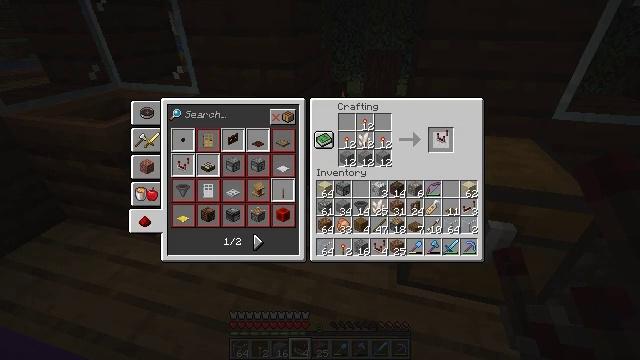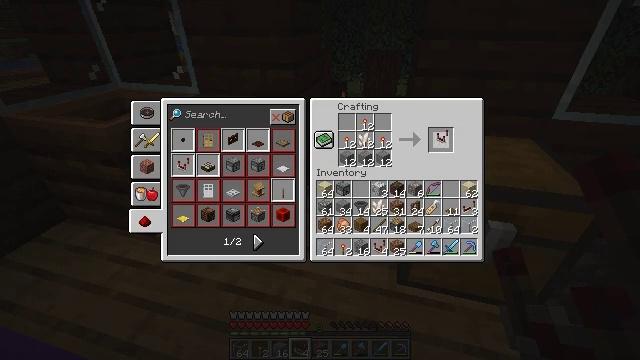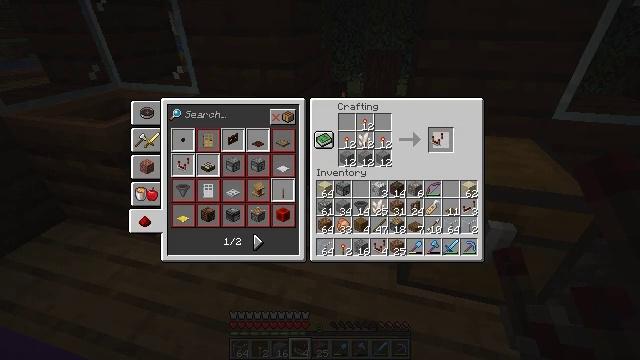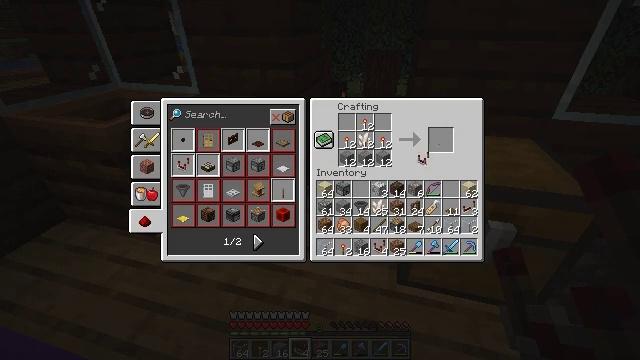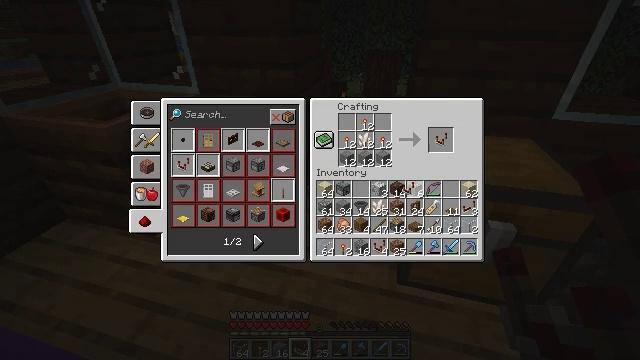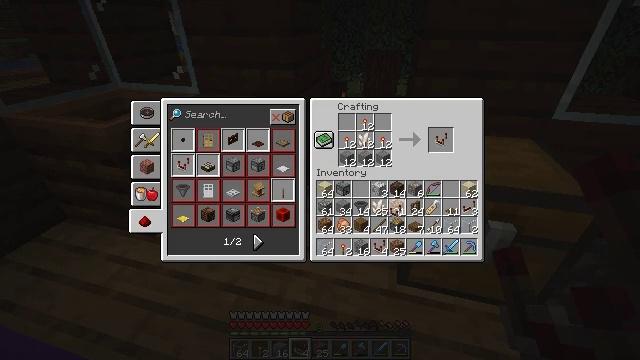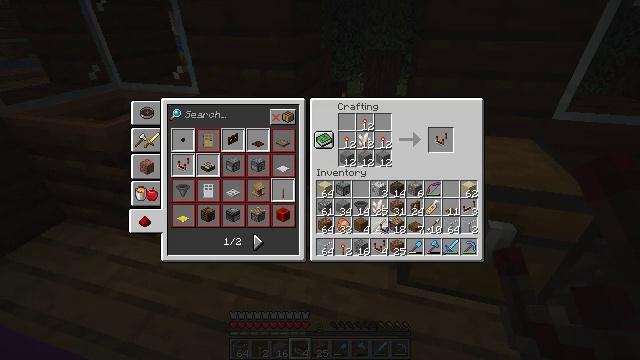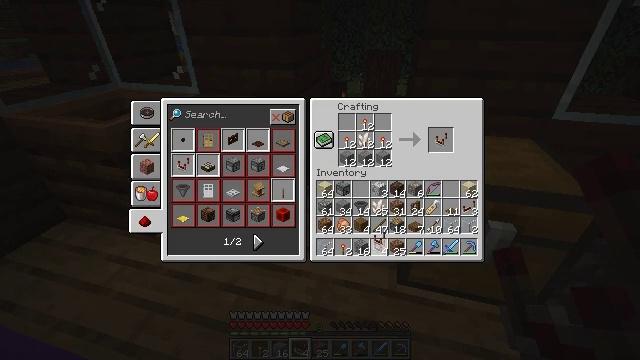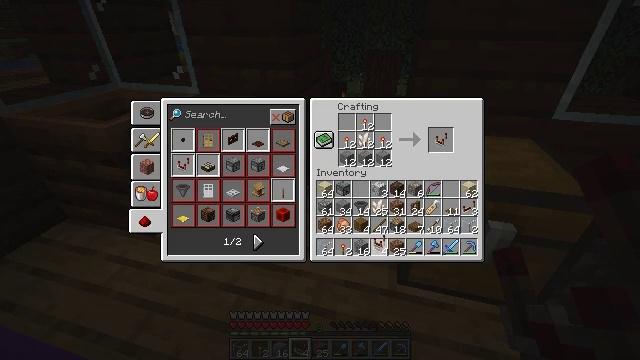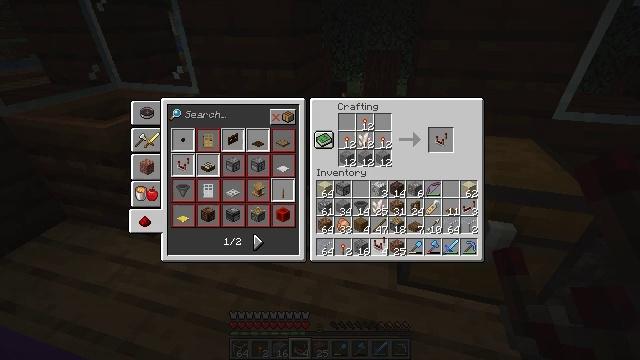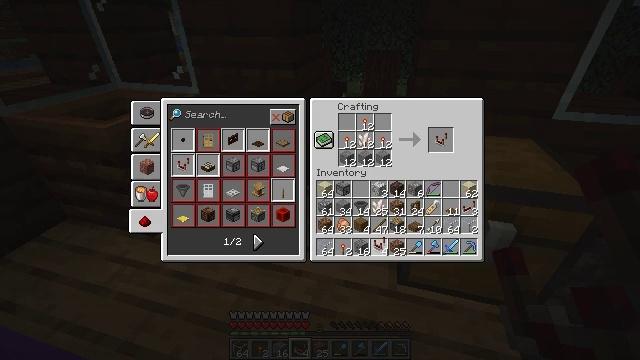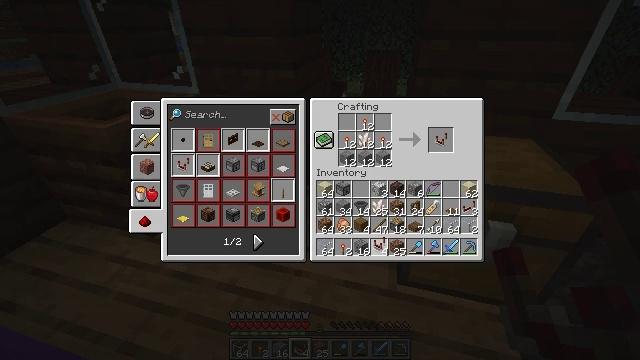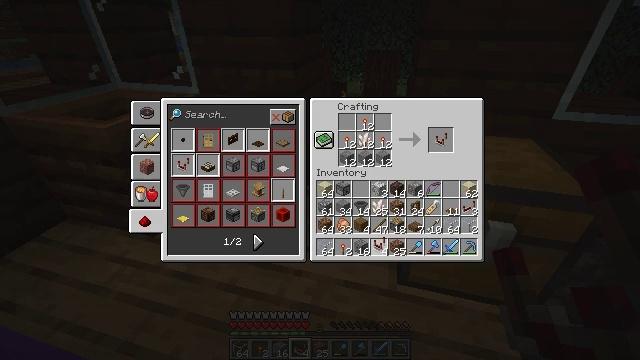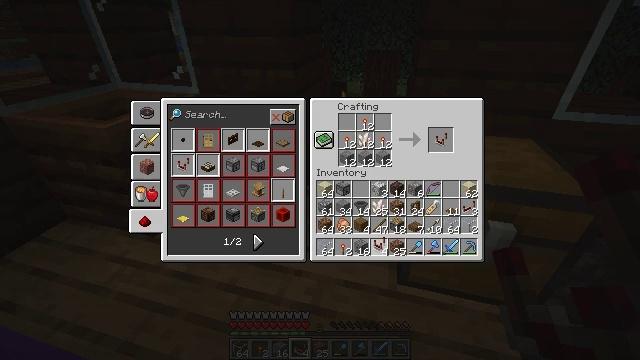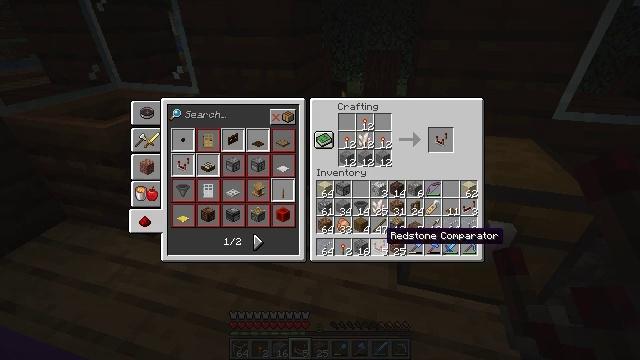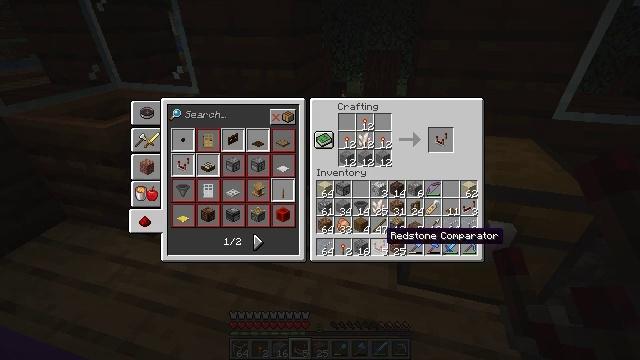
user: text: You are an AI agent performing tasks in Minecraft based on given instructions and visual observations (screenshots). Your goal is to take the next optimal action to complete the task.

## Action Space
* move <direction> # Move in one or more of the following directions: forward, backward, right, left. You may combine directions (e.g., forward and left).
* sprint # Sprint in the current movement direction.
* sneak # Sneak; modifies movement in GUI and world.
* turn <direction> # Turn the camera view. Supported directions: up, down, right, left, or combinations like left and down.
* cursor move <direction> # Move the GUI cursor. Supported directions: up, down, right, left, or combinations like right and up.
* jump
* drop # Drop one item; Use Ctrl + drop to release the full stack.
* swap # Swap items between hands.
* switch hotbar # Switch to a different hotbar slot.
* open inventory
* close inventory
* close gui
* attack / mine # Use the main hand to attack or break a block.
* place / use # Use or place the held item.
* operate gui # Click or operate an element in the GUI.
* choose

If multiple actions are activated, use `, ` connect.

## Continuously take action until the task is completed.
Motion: motion action
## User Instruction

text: Make a comparator with the right materials.
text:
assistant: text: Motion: operate gui
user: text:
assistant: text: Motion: operate gui
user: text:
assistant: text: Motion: cursor move left and down
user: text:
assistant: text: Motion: cursor move left and down
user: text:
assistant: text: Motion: cursor move left and down
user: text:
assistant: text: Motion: cursor move left and down
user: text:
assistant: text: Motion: cursor move down
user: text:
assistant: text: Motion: no_op
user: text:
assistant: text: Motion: no_op
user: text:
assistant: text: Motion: no_op
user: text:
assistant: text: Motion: no_op
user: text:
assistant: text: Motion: operate gui
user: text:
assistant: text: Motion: operate gui
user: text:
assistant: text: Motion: no_op
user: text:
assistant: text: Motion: no_op
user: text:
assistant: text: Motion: no_op
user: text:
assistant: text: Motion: cursor move up
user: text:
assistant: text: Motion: cursor move right and up
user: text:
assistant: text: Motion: cursor move right and up
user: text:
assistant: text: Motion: cursor move right and up
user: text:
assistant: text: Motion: cursor move up
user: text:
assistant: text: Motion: no_op
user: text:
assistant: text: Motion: no_op
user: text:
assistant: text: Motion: no_op
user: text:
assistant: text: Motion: no_op
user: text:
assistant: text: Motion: no_op
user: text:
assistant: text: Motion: no_op
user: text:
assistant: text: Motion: no_op
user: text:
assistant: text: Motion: operate gui
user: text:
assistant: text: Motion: operate gui